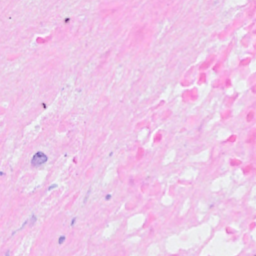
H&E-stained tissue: Breast